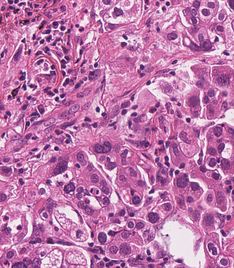
Tumor epithelial tissue: yes
Tumor-associated stroma tissue: yes
Normal tissue: no